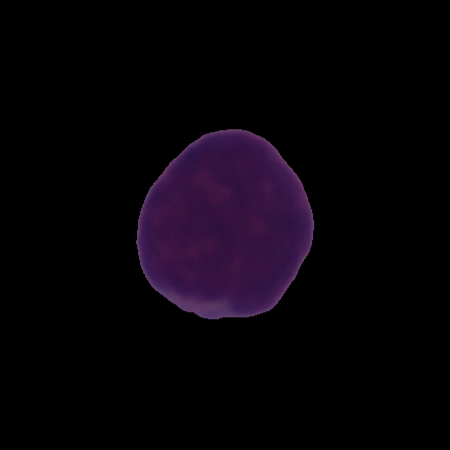
Label: cancer